Question: This is the HTML structure:

'''
Element link = doc.select("div.subtabs p").first();
'''
That does not seem to work. How do I select that 'p'?
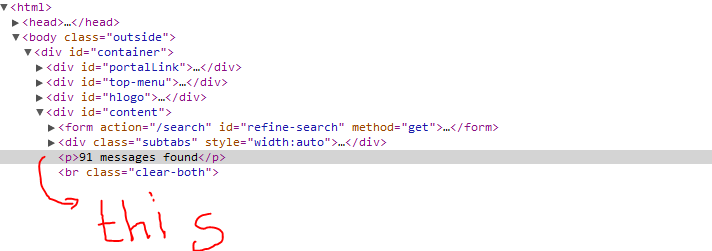
Answer: The DIV with the class="subtabs" is not in fact the parent of the 'p' element but instead is the sibling of 'p'. To retrieve the 'p', you'll need to first get a reference to the parent DIV that has the id="content":
'''
Element link = doc.select("div#content > p").first();
'''
Additionally, you'll need the '>' symbol to indicate that you're selecting a child of div#content.
> parent > child: child elements that descend directly from parent, e.g. div.content > p finds p elements; and body > * finds the direct children of the body tag
If you get stuck with a JSOUP CSS selector in the future, check out the <URL>, which has some nice examples and explanations.